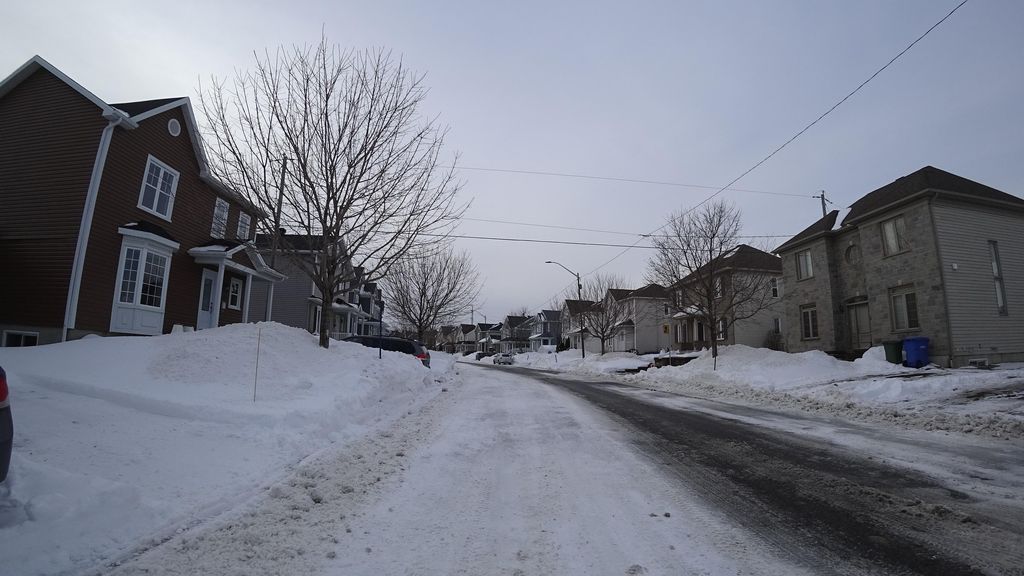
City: quebec_city